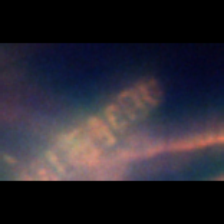
Taxon: Diatom_aggregate
Group: Diatoms